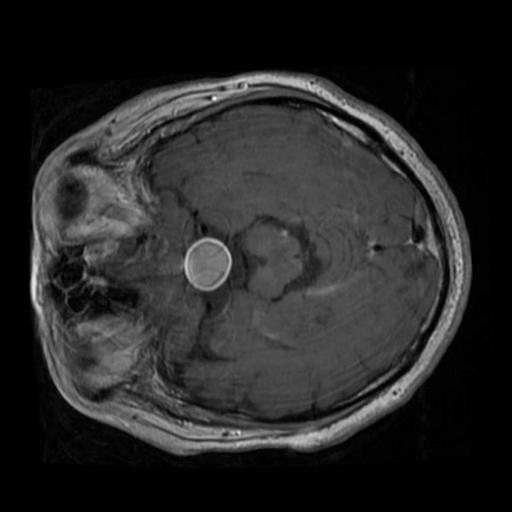
Label: brain_tumor